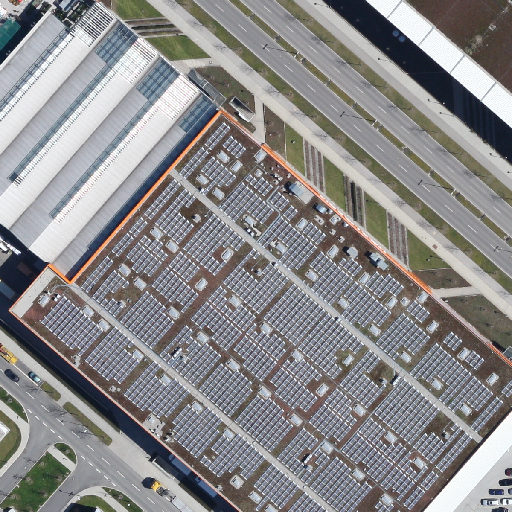
Referring expression: paved road along with tree